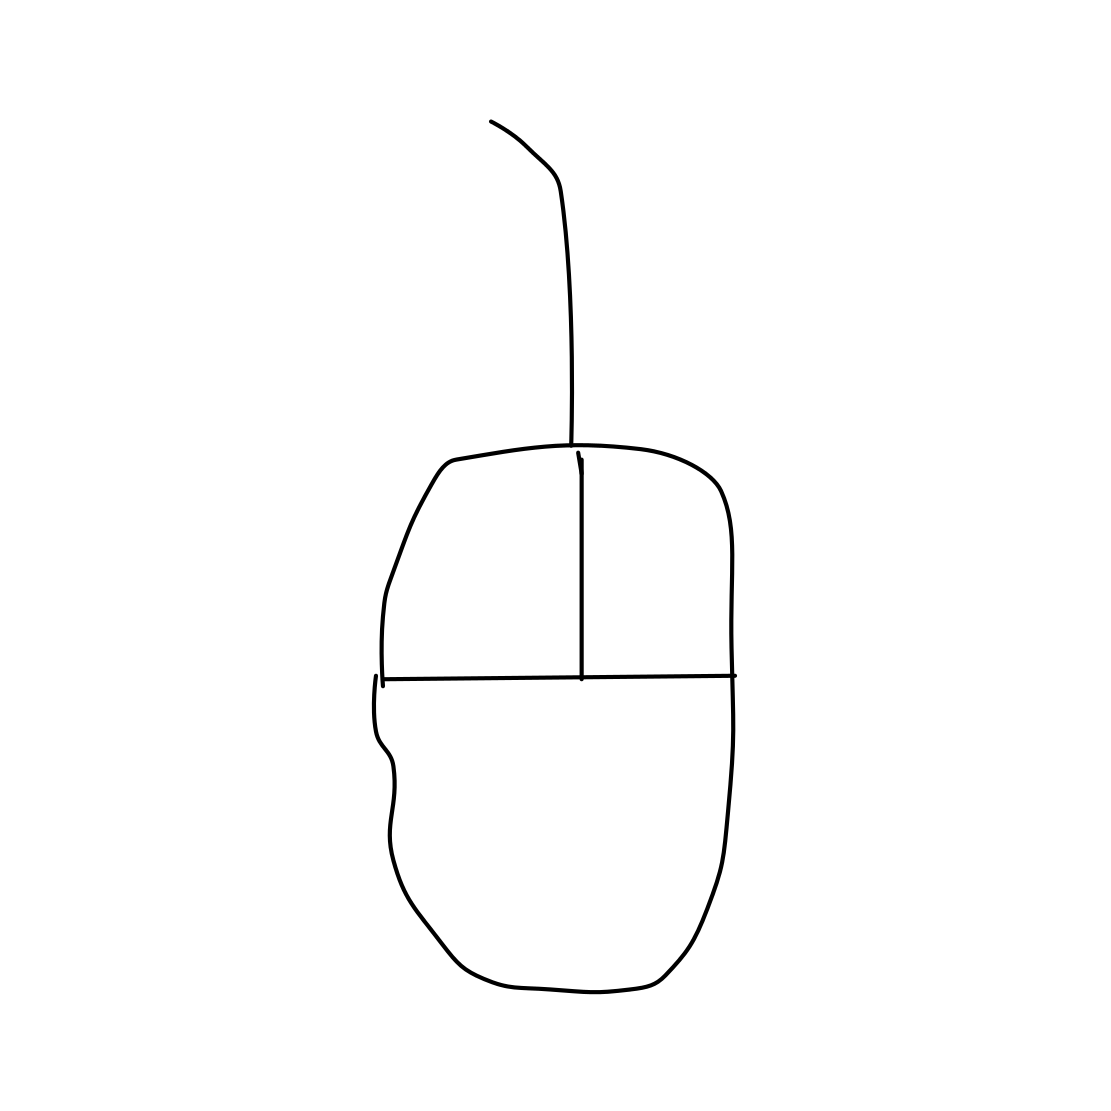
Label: computer-mouse